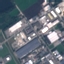
Land use / land cover: Industrial